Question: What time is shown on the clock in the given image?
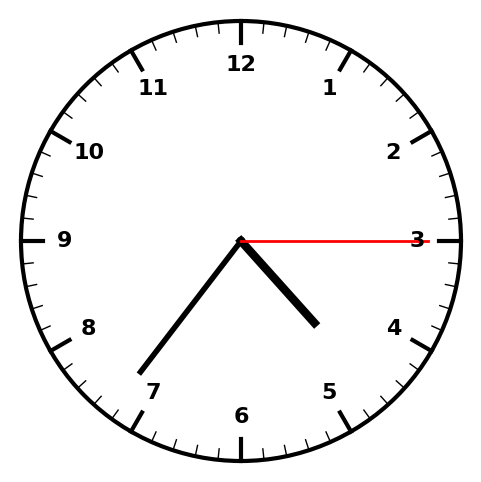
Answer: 04:36:15